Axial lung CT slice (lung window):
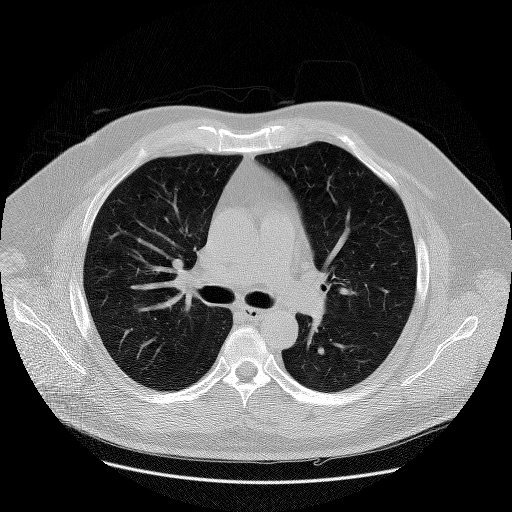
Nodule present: no